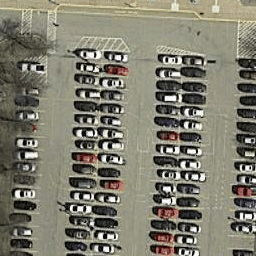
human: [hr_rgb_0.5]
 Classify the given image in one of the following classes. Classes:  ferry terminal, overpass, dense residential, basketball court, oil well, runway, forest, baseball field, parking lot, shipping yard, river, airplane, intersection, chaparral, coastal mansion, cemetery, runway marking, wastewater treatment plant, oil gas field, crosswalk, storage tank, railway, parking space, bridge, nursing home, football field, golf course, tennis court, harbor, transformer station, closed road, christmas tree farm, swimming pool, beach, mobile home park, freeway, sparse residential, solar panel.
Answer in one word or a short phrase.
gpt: parking lot